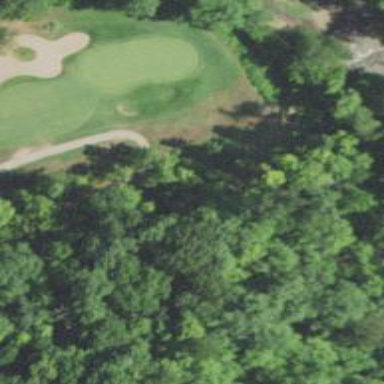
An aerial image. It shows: Path for golf carts.